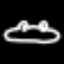
Label: frog